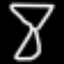
Label: hourglass